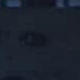
Vehicle type: Car